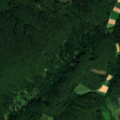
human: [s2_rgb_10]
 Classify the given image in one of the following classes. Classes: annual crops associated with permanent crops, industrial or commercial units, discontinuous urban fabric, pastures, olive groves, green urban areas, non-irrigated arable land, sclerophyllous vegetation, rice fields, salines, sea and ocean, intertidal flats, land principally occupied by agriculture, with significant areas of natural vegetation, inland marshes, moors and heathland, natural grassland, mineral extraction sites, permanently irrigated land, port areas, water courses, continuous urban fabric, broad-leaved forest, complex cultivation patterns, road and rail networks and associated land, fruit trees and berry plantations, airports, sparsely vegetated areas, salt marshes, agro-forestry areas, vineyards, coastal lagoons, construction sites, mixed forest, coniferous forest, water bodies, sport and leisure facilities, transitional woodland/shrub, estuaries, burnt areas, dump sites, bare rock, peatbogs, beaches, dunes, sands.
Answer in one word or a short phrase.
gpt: non-irrigated arable land, pastures, broad-leaved forest, mixed forest